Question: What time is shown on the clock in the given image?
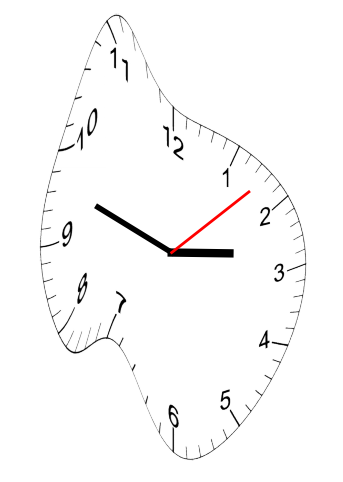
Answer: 02:48:08